Question: I have two text views to display the text one below other. The issue i face is when the text size in the above text view is lengthy it affects the below text view as the text display over the other . I have the image and the code i used is as below. Can any one find a solution for this .. thanks in advance

'''
<?xml version="1.0" encoding="utf-8"?>
<RelativeLayout xmlns:android="http://schemas.android.com/apk/res/android"
style="@android:style/Theme.Panel"
android:layout_width="match_parent"
android:layout_height="match_parent"
android:orientation="vertical"
>
<TextView
android:id="@+id/title"
android:layout_width="50dp"
android:layout_height="wrap_content"
android:layout_alignParentLeft="true"
android:layout_alignParentRight="true"
android:layout_alignParentTop="true"
android:layout_marginLeft="10dp"
android:layout_marginTop="15dp"
android:ellipsize="end"
android:textColor="#000000"
android:textSize="25sp"
android:textStyle="normal" />
<TextView
android:id="@+id/tamil"
android:layout_width="wrap_content"
android:layout_height="wrap_content"
android:layout_alignParentLeft="true"
android:layout_alignParentRight="true"
android:layout_below="@+id/title"
android:layout_marginLeft="20dp"
android:layout_marginTop="10dp"
android:textColor="#000000"
android:textSize="25px"
android:textStyle="bold" />
<TextView
android:id="@+id/english"
android:layout_width="wrap_content"
android:layout_height="wrap_content"
android:layout_alignLeft="@+id/tamil"
android:layout_alignParentLeft="true"
android:layout_alignParentRight="true"
android:layout_alignTop="@+id/tamil"
android:layout_marginLeft="20dp"
android:layout_marginTop="30dp"
android:textColor="#000000"
android:textSize="25px"
android:textStyle="normal" />
</RelativeLayout>
'''
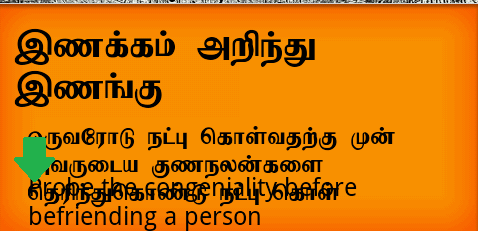
Answer: Just include 'android:layout_below="..."' into your english TextView like below -
'''
<TextView
android:id="@+id/english"
android:layout_width="wrap_content"
android:layout_height="wrap_content"
android:layout_alignLeft="@+id/tamil"
android:layout_alignParentLeft="true"
android:layout_alignParentRight="true"
android:layout_marginLeft="20dp"
android:layout_marginTop="30dp"
android:textColor="#000000"
android:layout_below="@+id/tamil" // this line
android:textSize="25px"
android:textStyle="normal" />
'''
and remove 'android:layout_alignTop="@+id/tamil"'